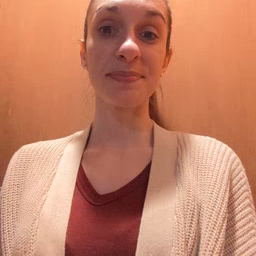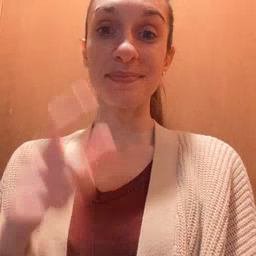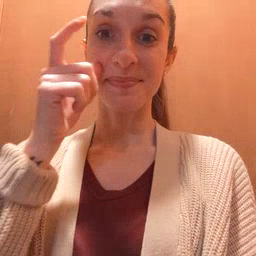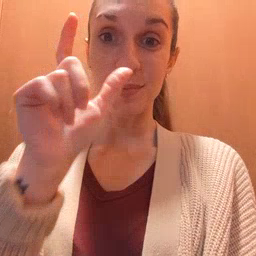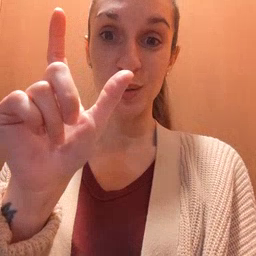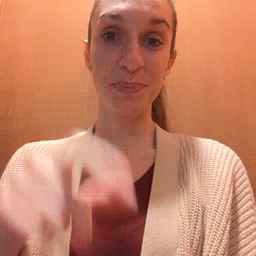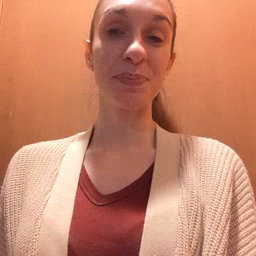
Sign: moon